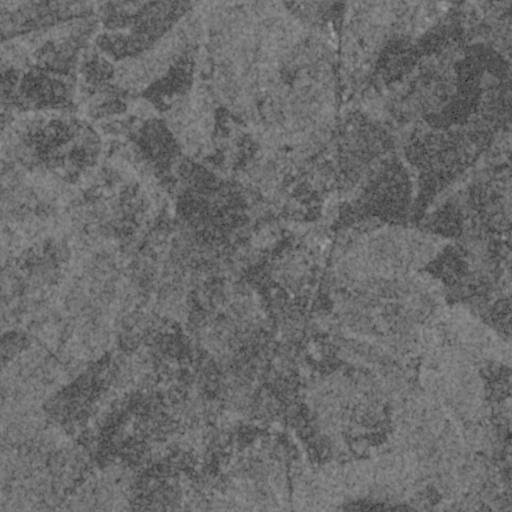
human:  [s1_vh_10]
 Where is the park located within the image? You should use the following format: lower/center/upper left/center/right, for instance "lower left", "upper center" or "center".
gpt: The park is located in the lower left of the image.
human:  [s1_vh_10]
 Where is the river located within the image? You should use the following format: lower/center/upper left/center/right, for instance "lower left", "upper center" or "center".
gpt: The river is located in the upper right of the image.
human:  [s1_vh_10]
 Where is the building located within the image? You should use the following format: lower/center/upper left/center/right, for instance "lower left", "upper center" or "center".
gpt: There is no building in the image.

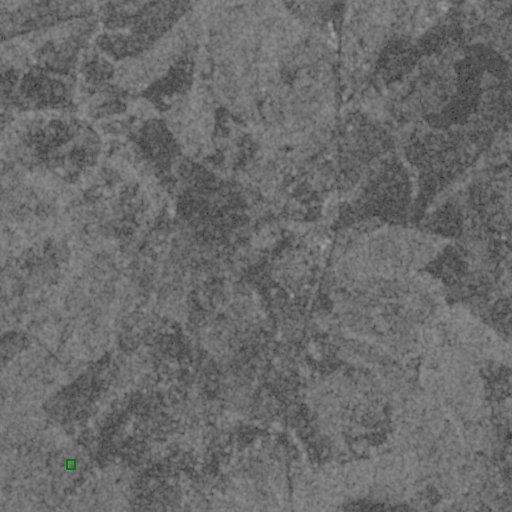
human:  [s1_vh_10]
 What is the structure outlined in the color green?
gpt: The structure outlined in green is a park.
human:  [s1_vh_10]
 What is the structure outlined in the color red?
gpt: There is no red outline.